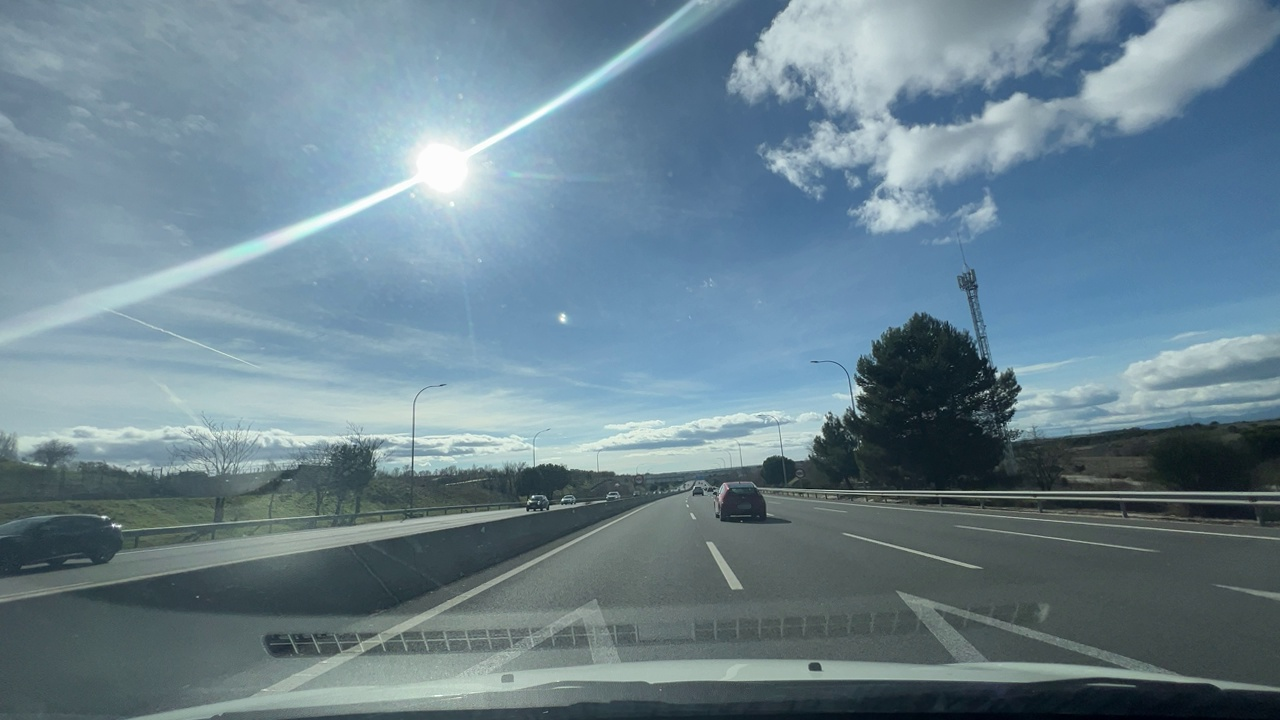
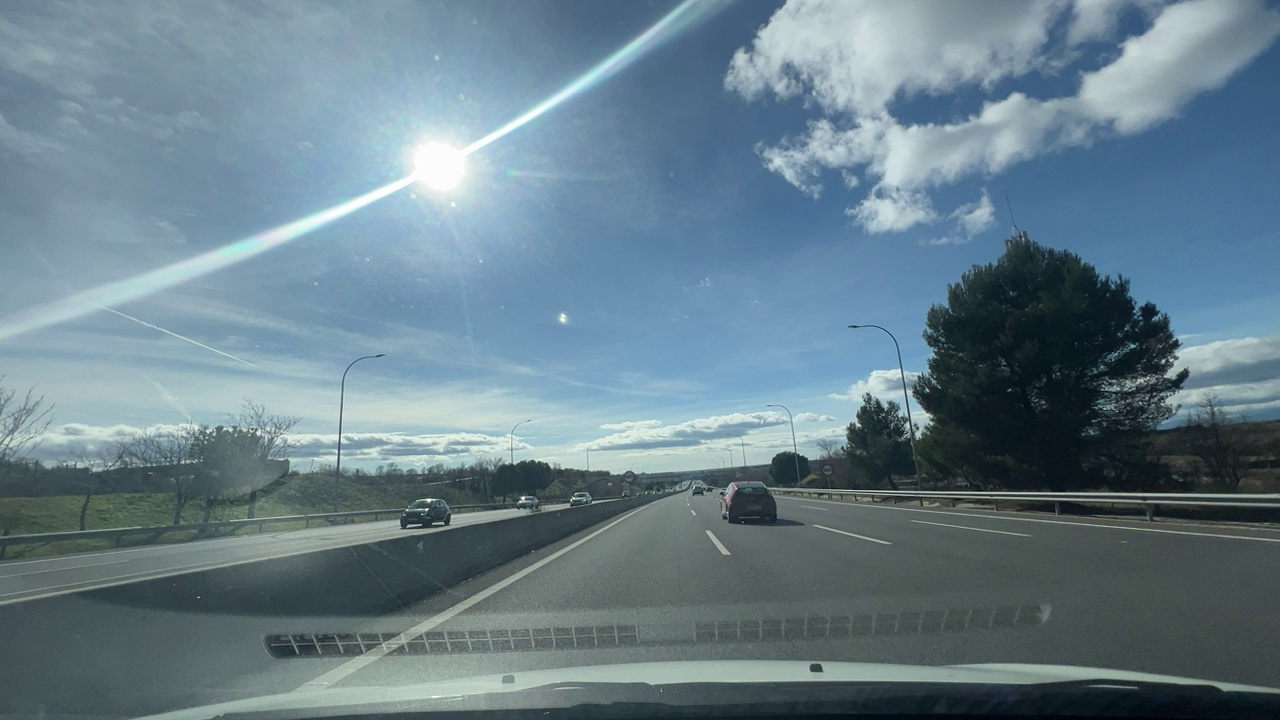
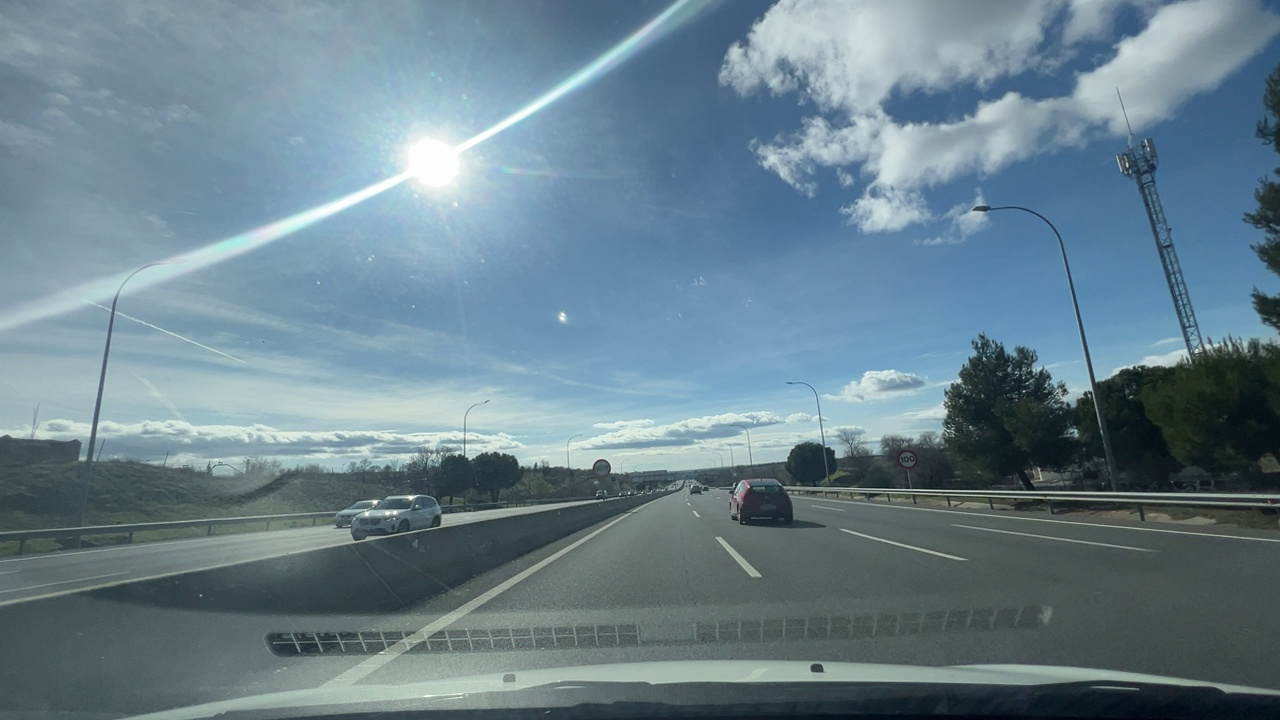
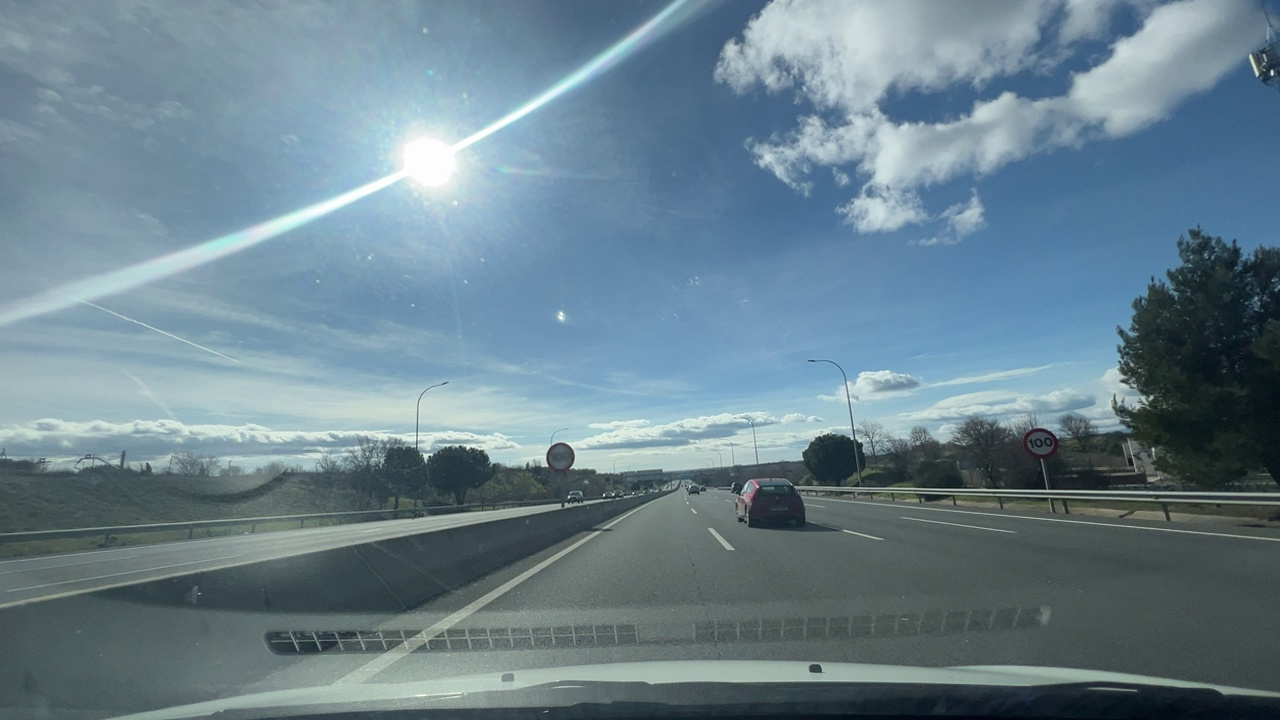
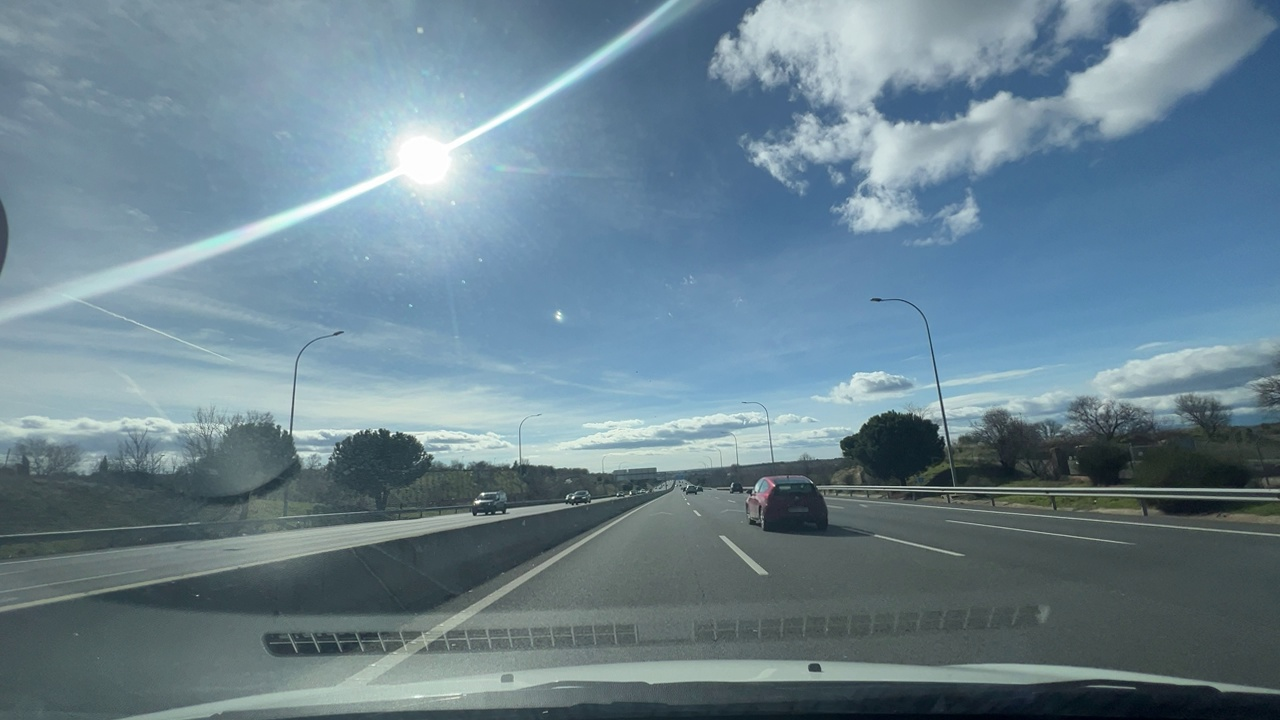
Situation: Speed limit adaptation
Question: Are multiple speed limit signs with different values visible?
Answer: No
Reasoning: Only one speed limit number is visible in two separate signs

Situation: Speed limit adaptation
Question: Is there a speed limit sign regulating the ego lane?
Answer: Yes
Reasoning: A speed limit sign is positioned on the roadside facing the ego direction of travel.

Situation: Speed limit adaptation
Question: What speed value is displayed on the visible speed limit sign?
Answer: 100
Reasoning: The visible speed limit sign displays 100 km/h.

Situation: Speed limit adaptation
Question: Is the ego vehicle traveling on a highway?
Answer: Yes
Reasoning: Multiple wide lanes and highway-style signage indicate a highway environment.

Situation: Speed limit adaptation
Question: Is the ego vehicle entering or exiting a highway?
Answer: No
Reasoning: The ego vehicle is not entering or exiting a highway

Situation: Speed limit adaptation
Question: Are speed bumps, crosswalks, or construction-related obstacles present in the ego lane?
Answer: No
Reasoning: There are no peed bumps, crosswalks, or construction-related obstacles in the ego lane